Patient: sex F, age 41
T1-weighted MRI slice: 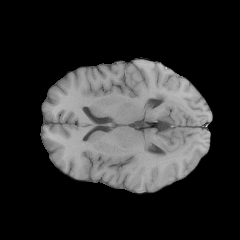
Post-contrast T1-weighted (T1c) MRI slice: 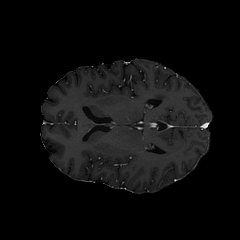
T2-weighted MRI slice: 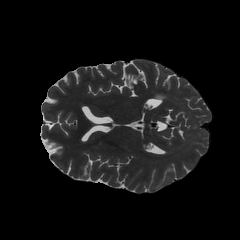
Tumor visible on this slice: no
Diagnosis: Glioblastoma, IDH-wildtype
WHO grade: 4